Aerial crown-view tile of a tropical tree (Barro Colorado Island, Panama), acquired 20250217:
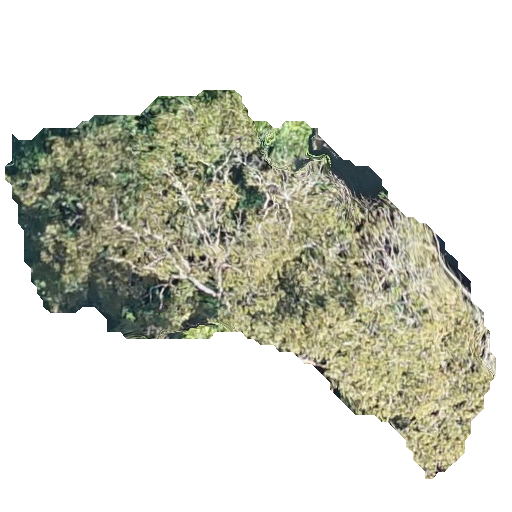
Species: Dipteryx oleifera
GBIF accepted scientific name: Dipteryx oleifera
Crown area: 148.417 m²